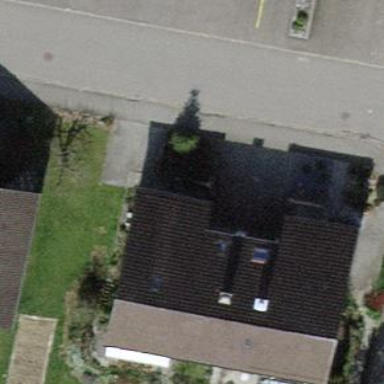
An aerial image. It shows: Detached building.